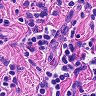
Metastatic tissue present: no